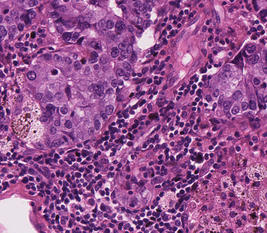
Tumor epithelial tissue: yes
Tumor-associated stroma tissue: yes
Normal tissue: no